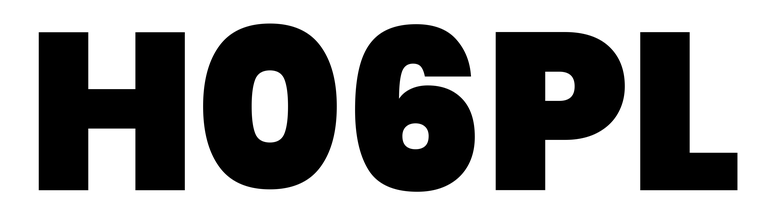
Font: Poppins-Black